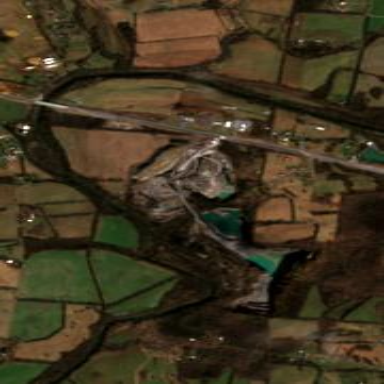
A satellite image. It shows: Quarry used for mining aggregate resources.